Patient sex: F
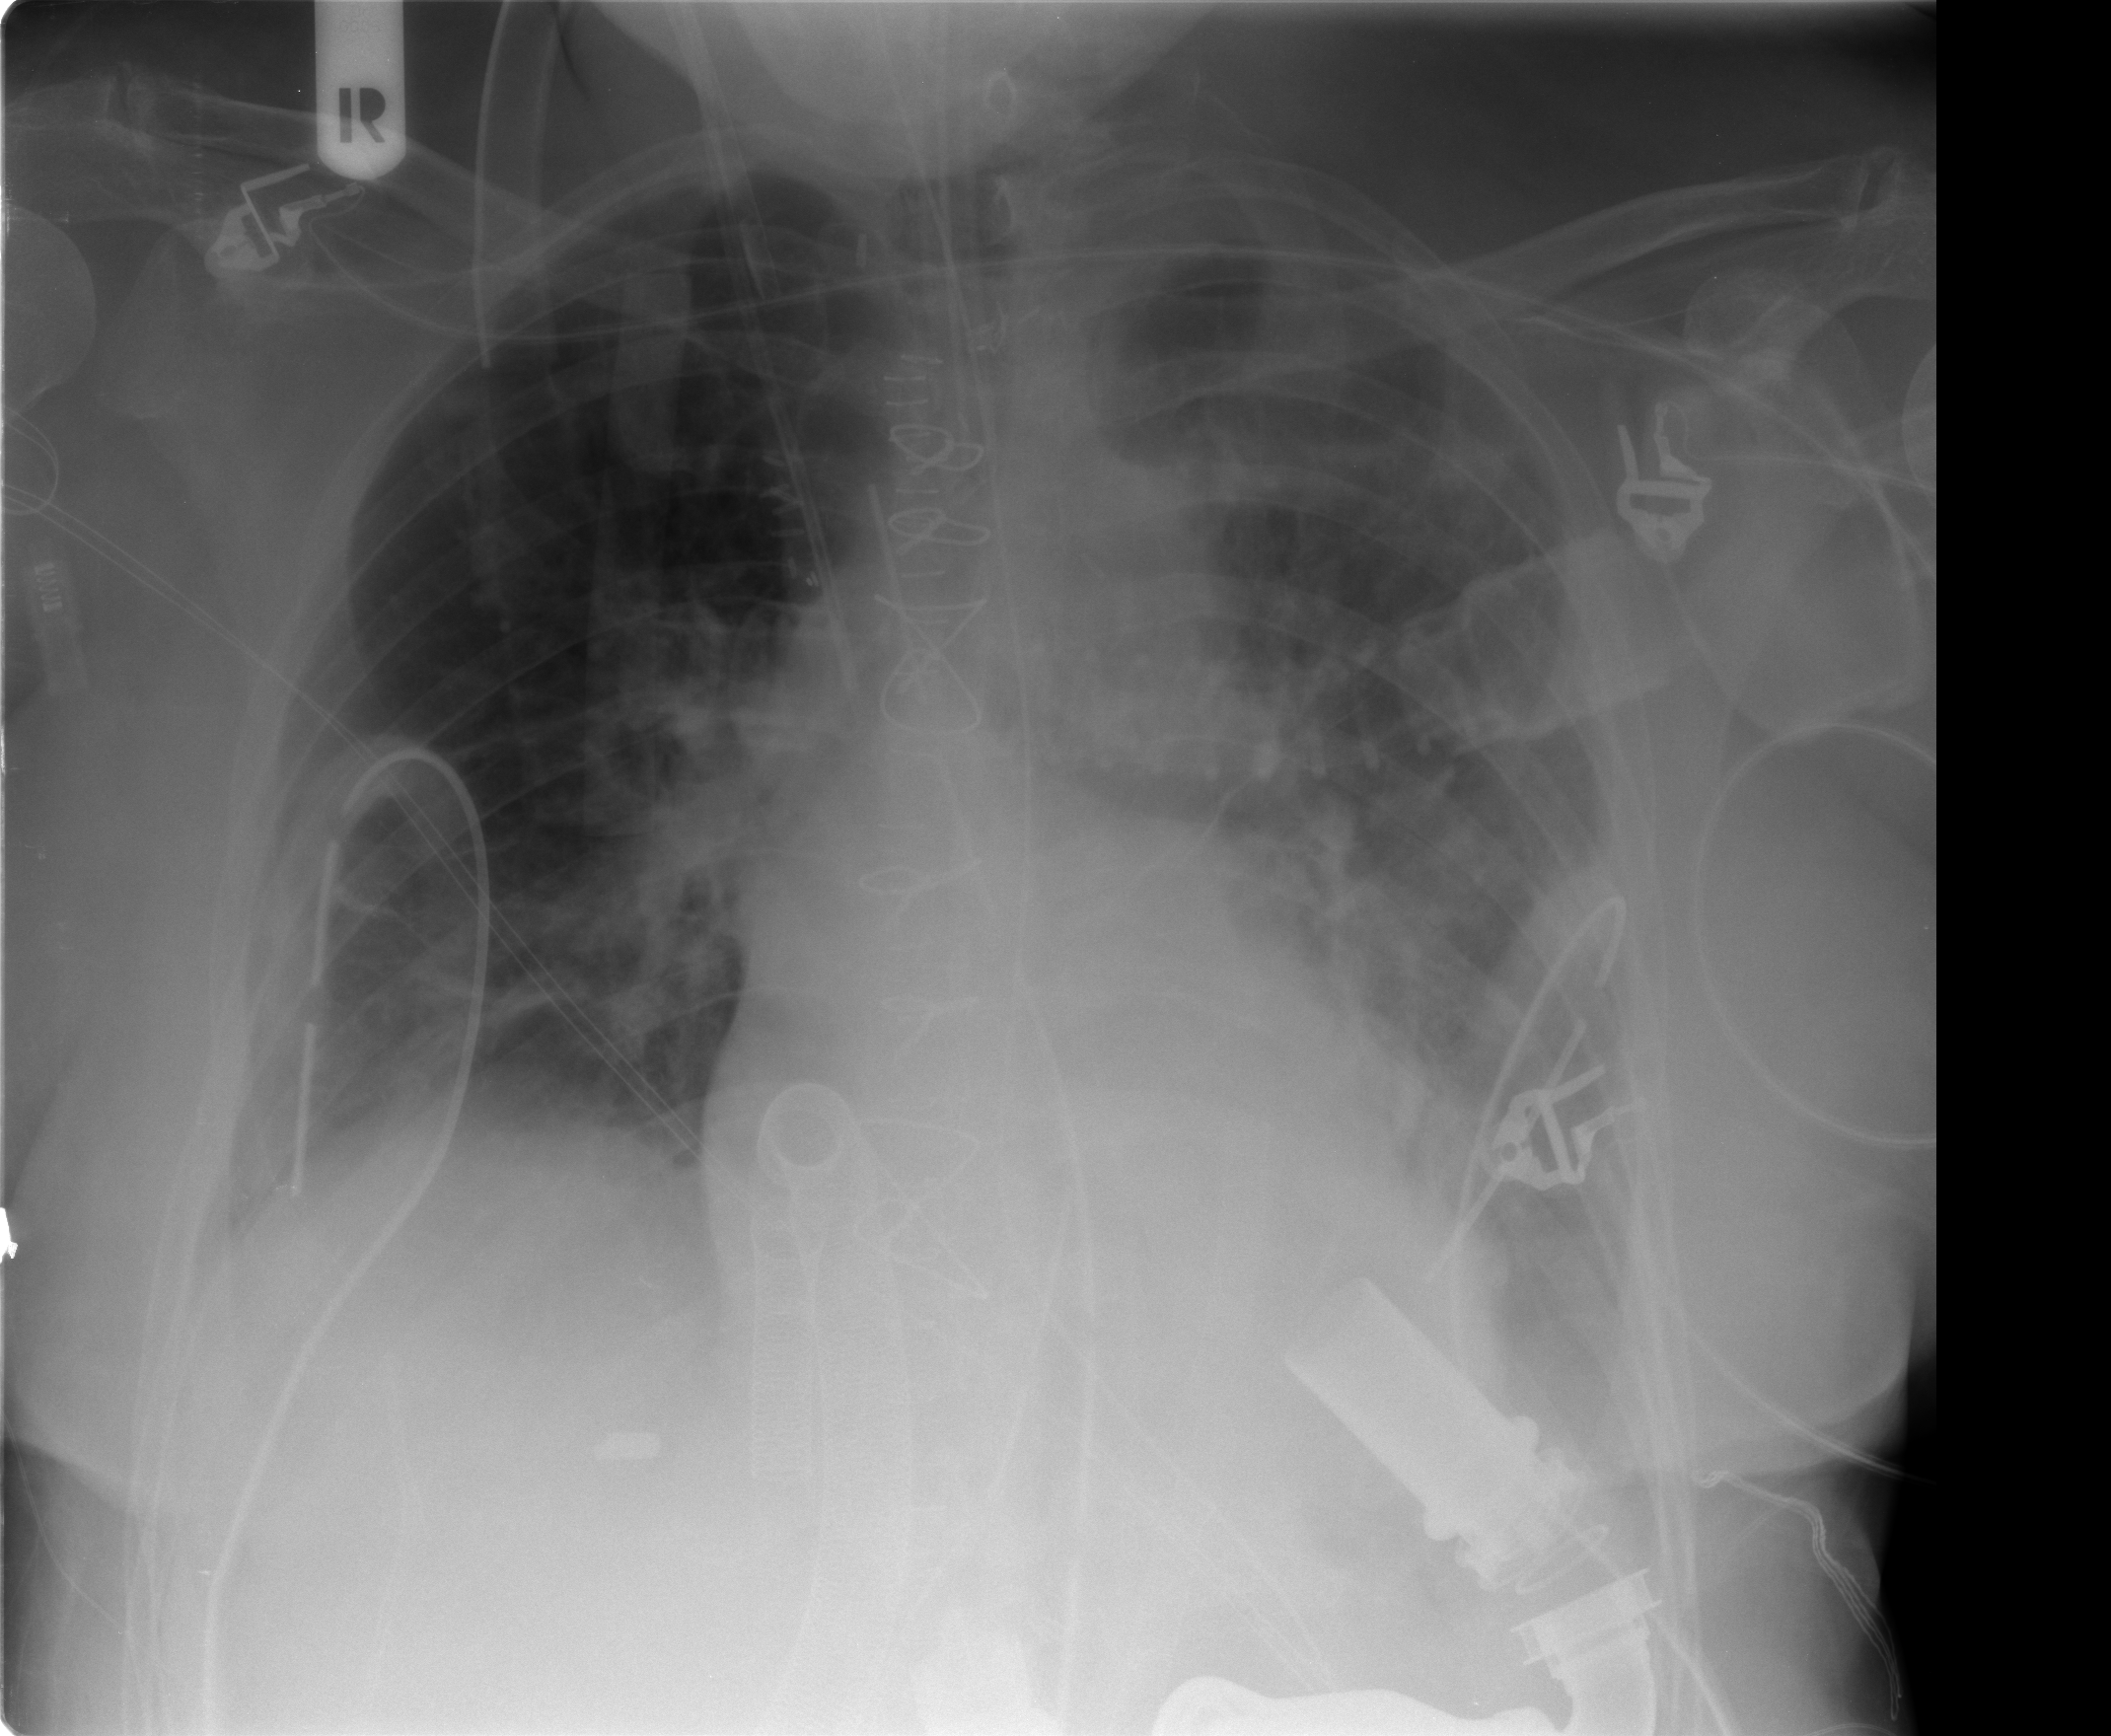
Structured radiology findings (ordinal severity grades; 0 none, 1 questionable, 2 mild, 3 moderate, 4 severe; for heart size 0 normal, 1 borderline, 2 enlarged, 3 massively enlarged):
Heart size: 2
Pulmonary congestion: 2
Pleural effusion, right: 0
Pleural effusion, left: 2
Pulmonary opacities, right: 0
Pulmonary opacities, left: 2
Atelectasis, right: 2
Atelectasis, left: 2